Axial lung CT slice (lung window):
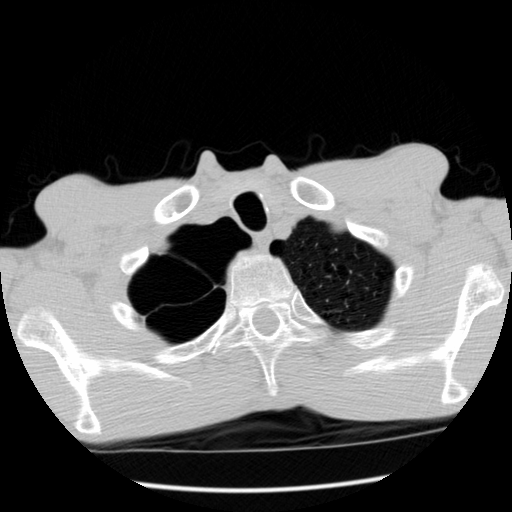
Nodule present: no